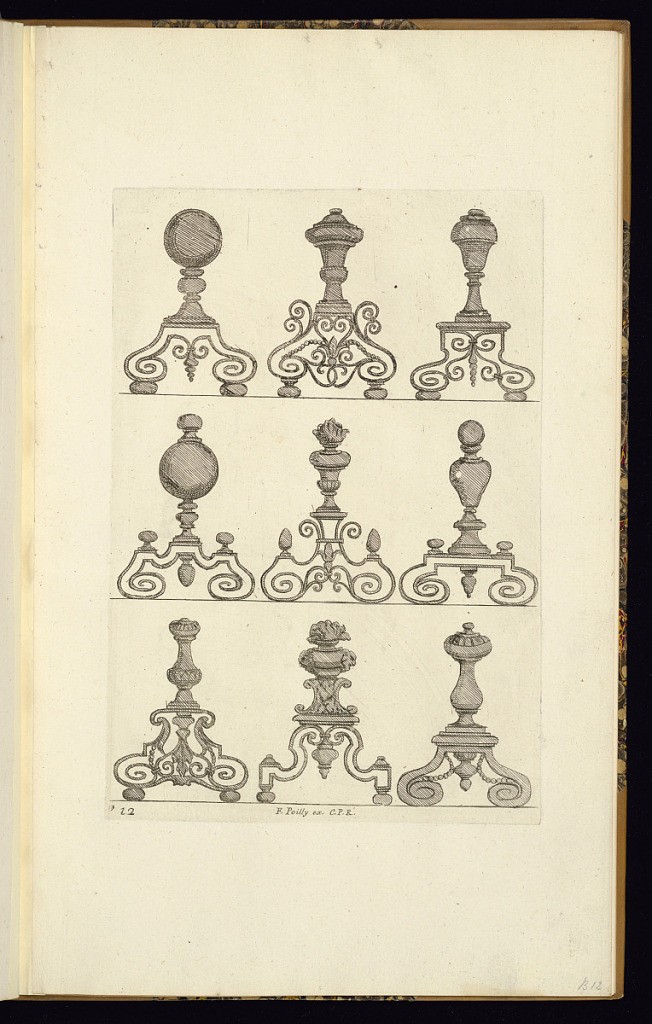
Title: Andiron Designs
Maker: Antoine Pierretz le jeune, French, active 1660-70
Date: ca. 1665
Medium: Etching on laid paper
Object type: Print
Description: Nine designs for andirons, three per row, decorated with scrolling motifs, fleurons, beads, vases shapes, roundels, and flame motifs. The plate is numbered and signed.